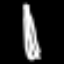
Label: pencil